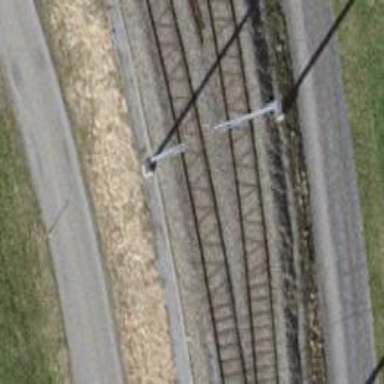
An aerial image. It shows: Catenary mast for power lines.